Question:
I'm supposed to draw a sine wave (like the one in the image) using OpenGL_POINTS. However, after going through my loop in the code, I keep getting just one point of the wave.
Here's my code.
'''
#include "stdafx.h"
#include <iostream>
#include <gl\GLUT.h>
#include <math.h>
using namespace std;
void RenderSineWave()
{
int i;
float x,y;
glClearColor(0.0, 0.0, 0.0, 1.0); // clear background with black
glClear(GL_COLOR_BUFFER_BIT);
glPointSize(10);
glColor3f(1.0,0.0,0.0);
for(i=0;i<361;i=i+5)
{
x = (float)i;
y = 100.0 * sin(i *(6.284/360.0));
glBegin(GL_POINTS);
glVertex2f(x,y);
glEnd();
glFlush();
glutPostRedisplay();
}
}
void main(int argc, char** argv)
{
glutInit(&argc,argv);
glutCreateWindow("SineWave.cpp");
glutDisplayFunc(RenderSineWave);
glutMainLoop();
}
'''
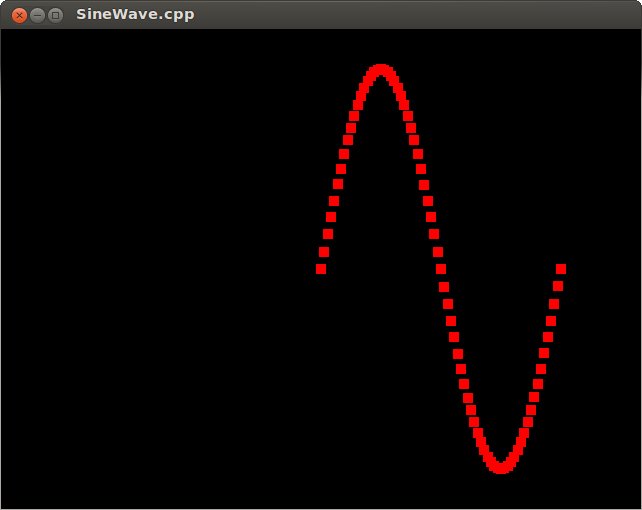
Answer: Add this line before 'glutMainLoop();' to tell OpenGL to draw between '-1' and '365' in 'x', and between '-200' and '200' in 'y' (the default is too small to see the entire shape):
'''
gluOrtho2D(-1,365,-200,200);
'''
Also, remove the line 'glutPostRedisplay();', otherwise your screen may blink.